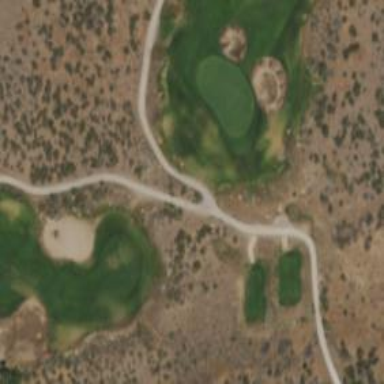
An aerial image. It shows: Service road designated as golf cart path.